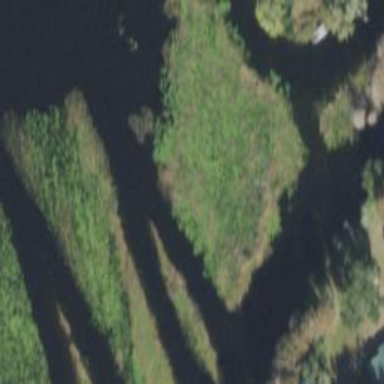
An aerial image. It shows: Wetland area.